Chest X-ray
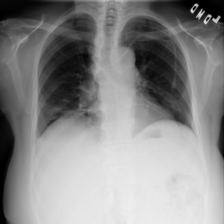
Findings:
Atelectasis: positive
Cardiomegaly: negative
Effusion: negative
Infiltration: positive
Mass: negative
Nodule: negative
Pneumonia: negative
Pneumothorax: negative
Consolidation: negative
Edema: negative
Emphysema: negative
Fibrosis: negative
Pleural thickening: negative
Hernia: negative